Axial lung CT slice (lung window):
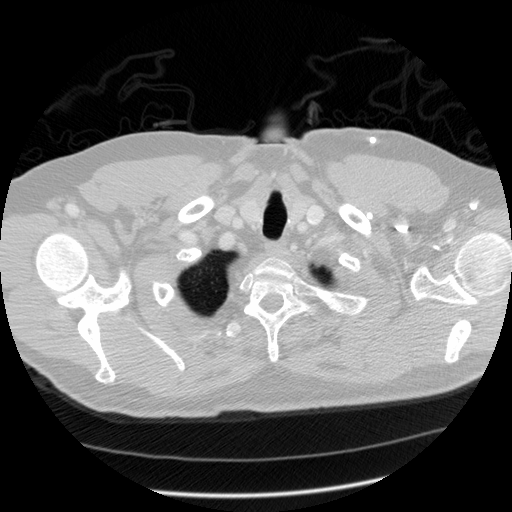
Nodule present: no